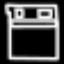
Label: bed